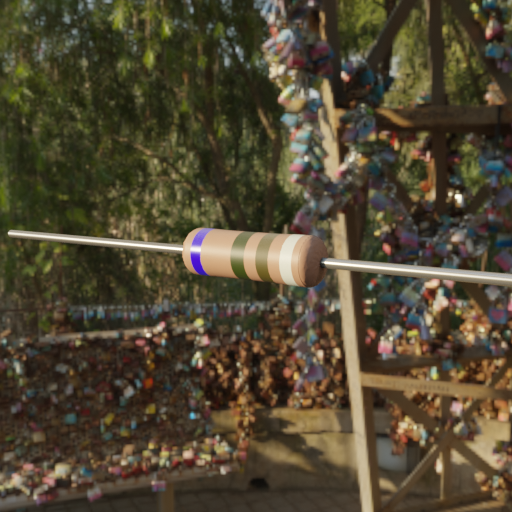
Resistor colour bands (in order): blue, black, black, silver